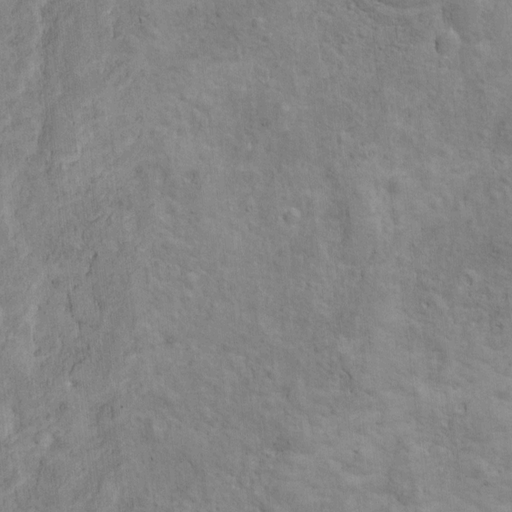
Classes present: Background